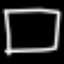
Label: square